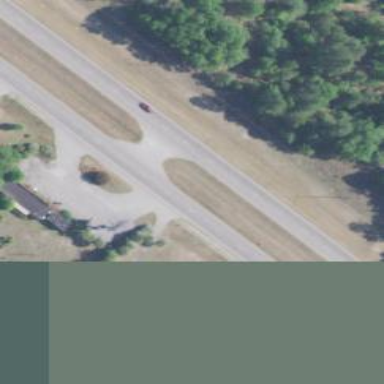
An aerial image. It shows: Trunk highway.